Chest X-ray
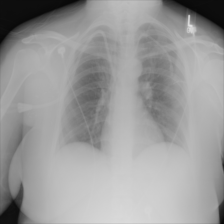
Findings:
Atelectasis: negative
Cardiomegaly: negative
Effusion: negative
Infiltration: negative
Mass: negative
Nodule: negative
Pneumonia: negative
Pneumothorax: negative
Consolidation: negative
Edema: positive
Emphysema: negative
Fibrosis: negative
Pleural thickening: negative
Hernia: negative